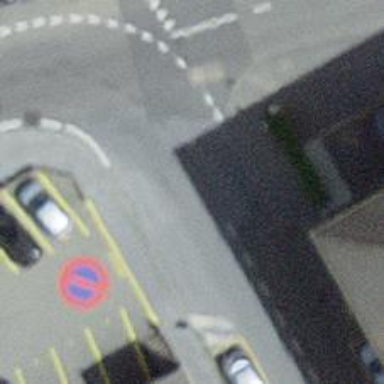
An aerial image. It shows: Zebra crossing on the road.